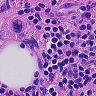
Metastatic tissue present: yes